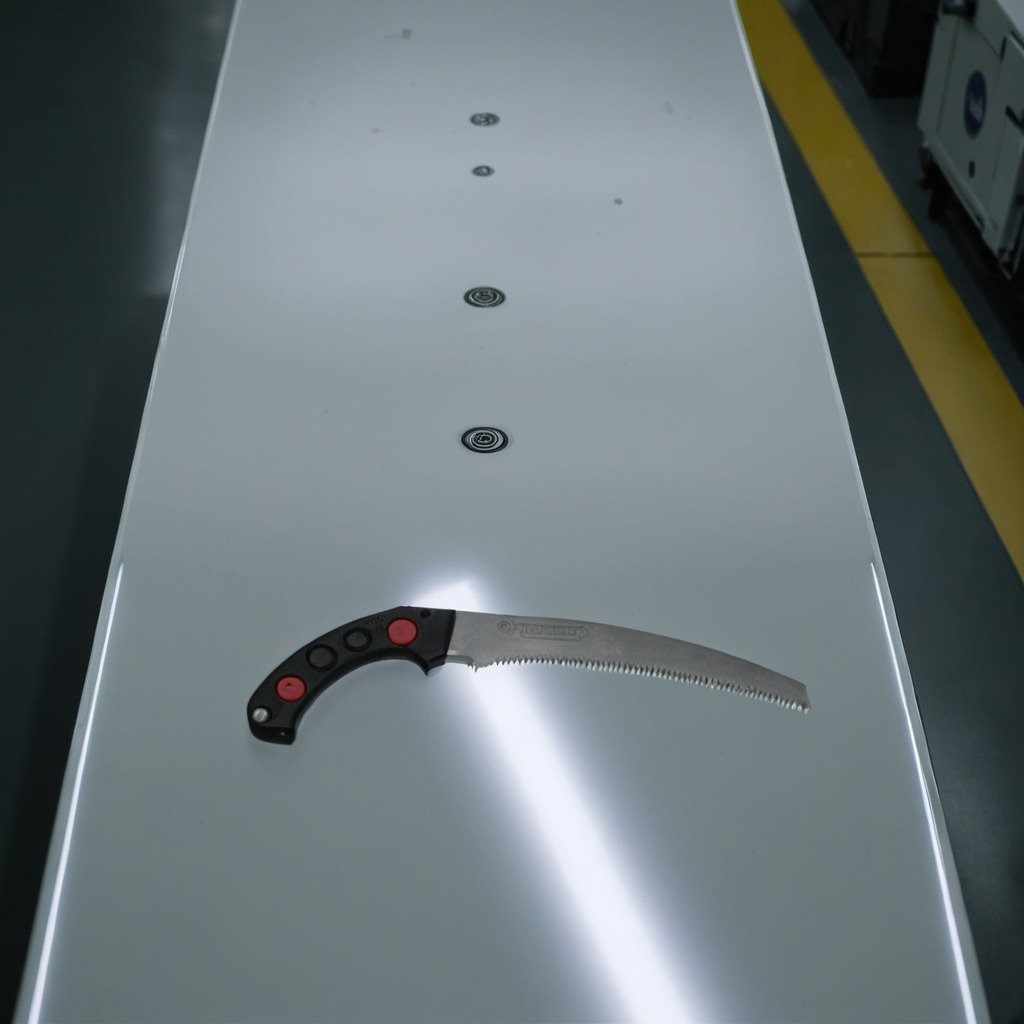
A metal saw is lying on a table in a ship maintenance bay.